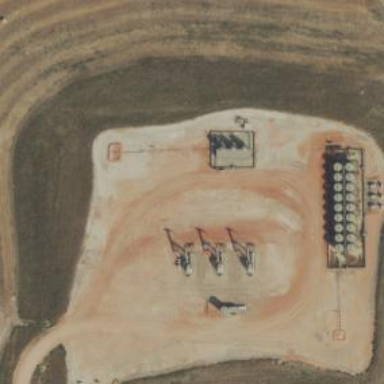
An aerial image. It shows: Petroleum well.